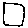
Label: square